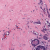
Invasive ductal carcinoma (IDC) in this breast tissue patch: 0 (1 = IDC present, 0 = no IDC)